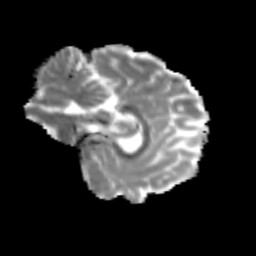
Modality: MD
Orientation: sagittal
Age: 23
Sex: female
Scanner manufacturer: siemens
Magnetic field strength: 3 T
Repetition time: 3.5 s
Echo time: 0.125 s